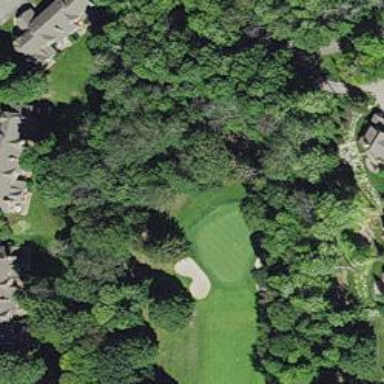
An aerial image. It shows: View of golf hole.